RGB frame:
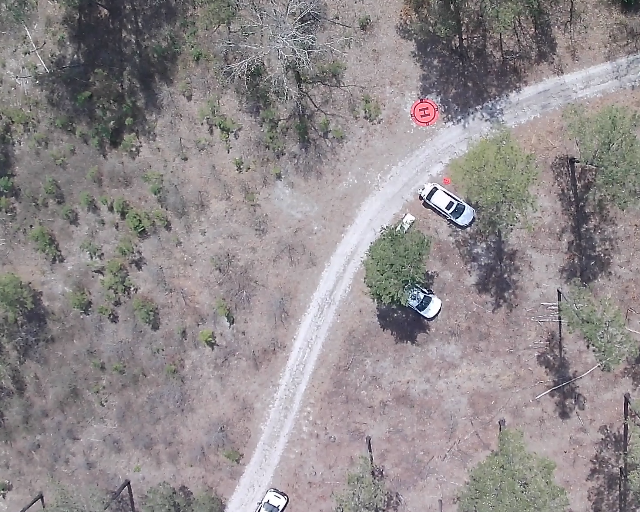
Thermal frame:
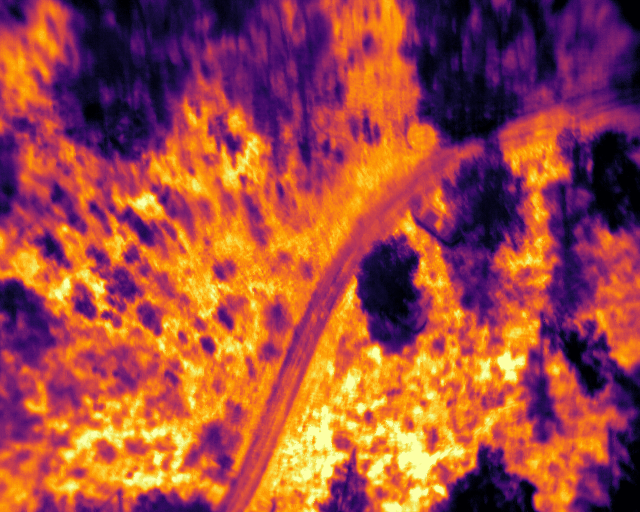
Captured: 2026-02-26 02:32:52
Pixels at or above 80 °C: 0 (fraction of frame: 0)